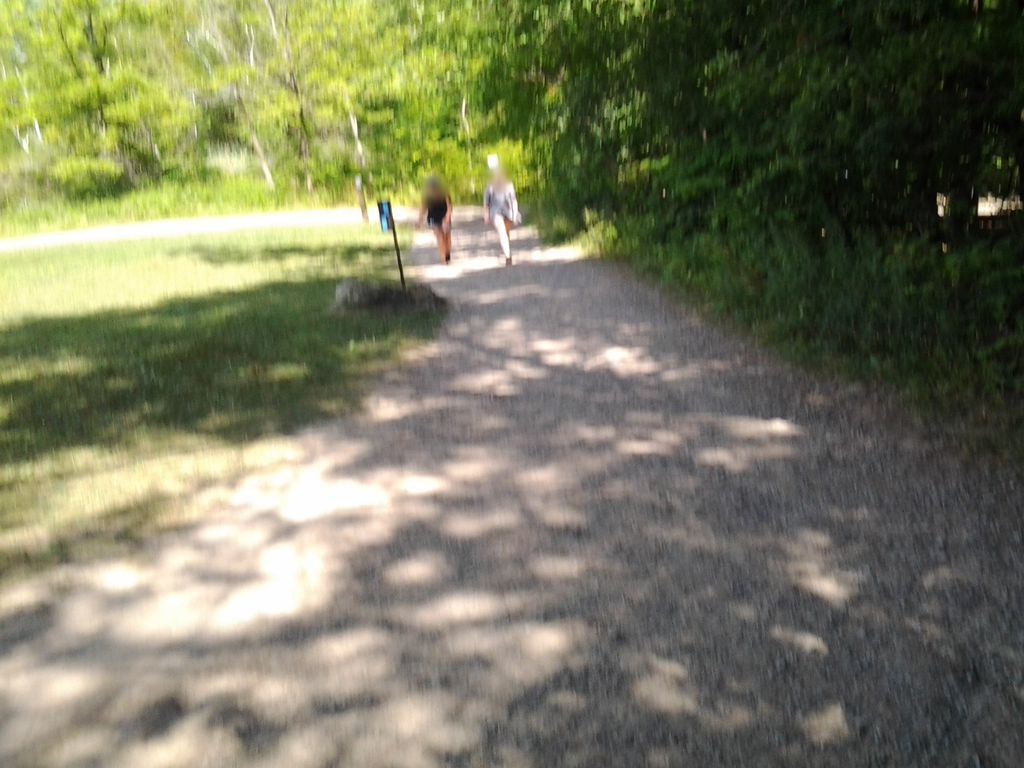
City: hamilton